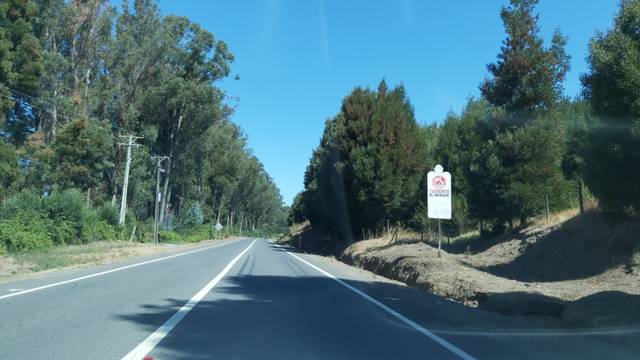
Region: Chile
Coordinates: -36.907, -73.055